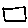
Label: square